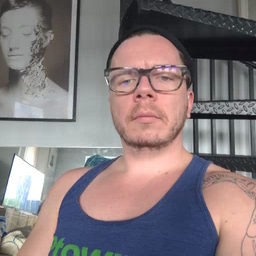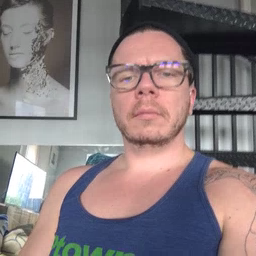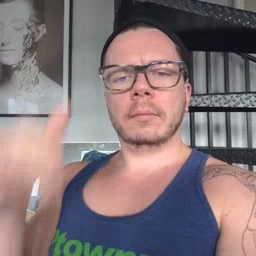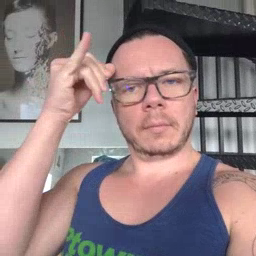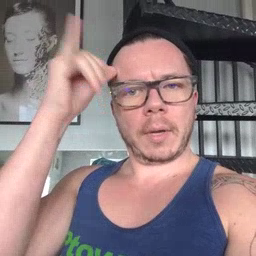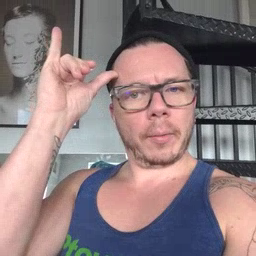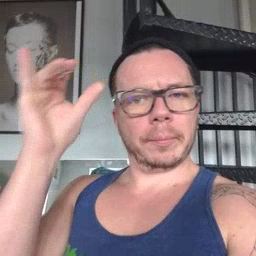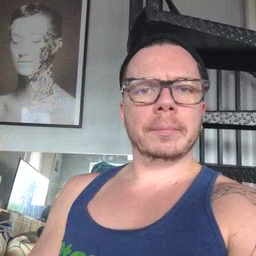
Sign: cow